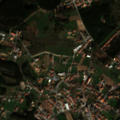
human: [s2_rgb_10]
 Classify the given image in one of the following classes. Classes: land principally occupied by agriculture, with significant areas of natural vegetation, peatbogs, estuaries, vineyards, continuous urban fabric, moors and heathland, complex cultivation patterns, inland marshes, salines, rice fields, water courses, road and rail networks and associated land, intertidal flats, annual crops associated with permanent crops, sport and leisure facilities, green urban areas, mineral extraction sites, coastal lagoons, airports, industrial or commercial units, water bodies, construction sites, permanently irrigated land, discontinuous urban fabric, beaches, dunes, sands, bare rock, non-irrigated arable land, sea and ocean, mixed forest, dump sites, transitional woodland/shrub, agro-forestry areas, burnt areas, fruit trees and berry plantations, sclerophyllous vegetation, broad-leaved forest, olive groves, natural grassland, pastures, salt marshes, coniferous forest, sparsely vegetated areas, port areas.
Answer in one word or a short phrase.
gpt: discontinuous urban fabric, complex cultivation patterns, land principally occupied by agriculture, with significant areas of natural vegetation, coniferous forest, mixed forest, transitional woodland/shrub